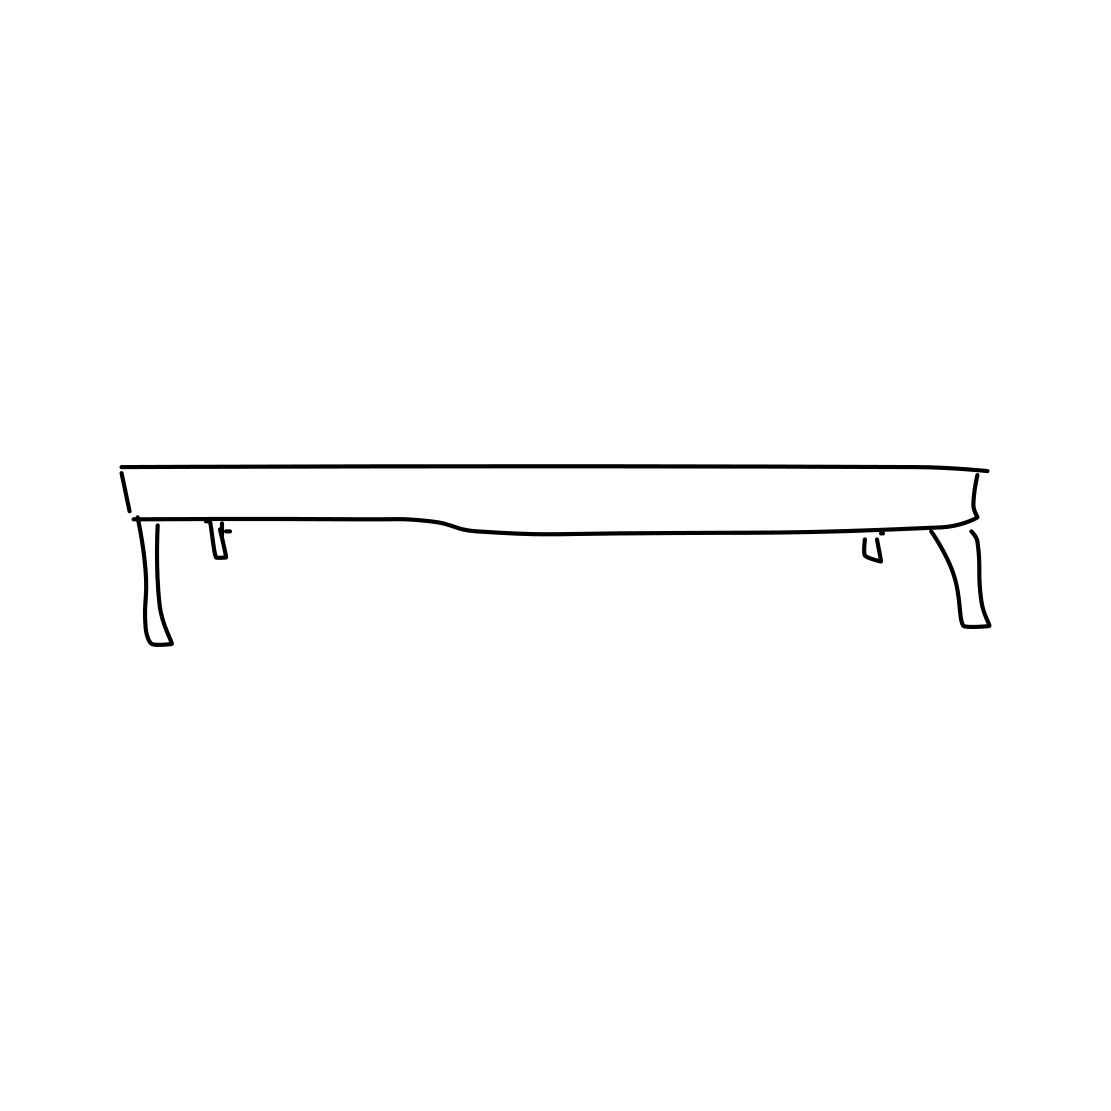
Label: table